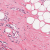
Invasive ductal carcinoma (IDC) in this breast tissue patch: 0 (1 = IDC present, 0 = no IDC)